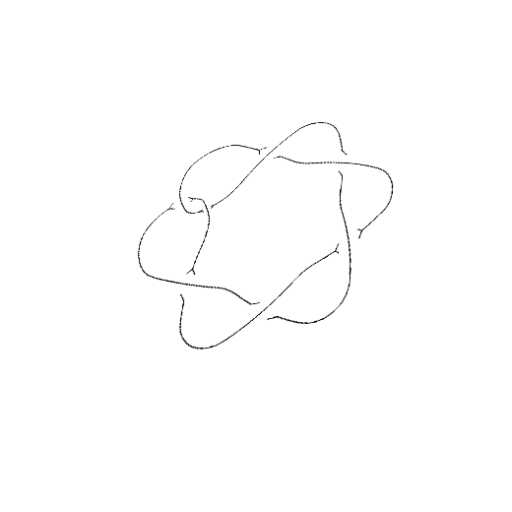
Crossing number: 7